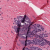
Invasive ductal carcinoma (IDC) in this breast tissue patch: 1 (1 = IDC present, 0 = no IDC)